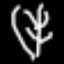
Label: leaf